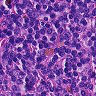
Metastatic tissue present: no